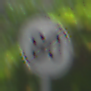
Verkehrszeichen: EndeGeschwindigkeit80
Umgebung: Outdoor, Urban
Tageszeit: MorningAfternoon
Wetter: Overcast
Licht: Natural
Jahreszeit: NotSpecified
Kontrast: LowContrast